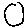
Label: circle